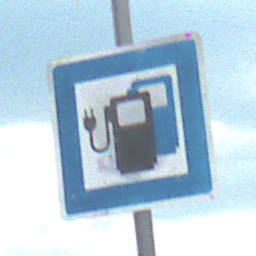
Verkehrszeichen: LadestationFuerElektrofahrzeuge
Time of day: MorningAfternoon
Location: Outdoor (Nature)
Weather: PartlyCloudy
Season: NotSpecified
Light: Natural